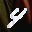
Label: 4